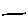
Label: line